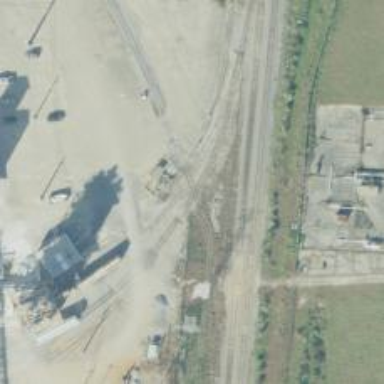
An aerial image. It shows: Railway crossing.